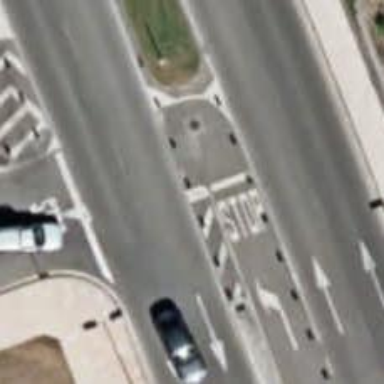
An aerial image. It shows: Bollard.